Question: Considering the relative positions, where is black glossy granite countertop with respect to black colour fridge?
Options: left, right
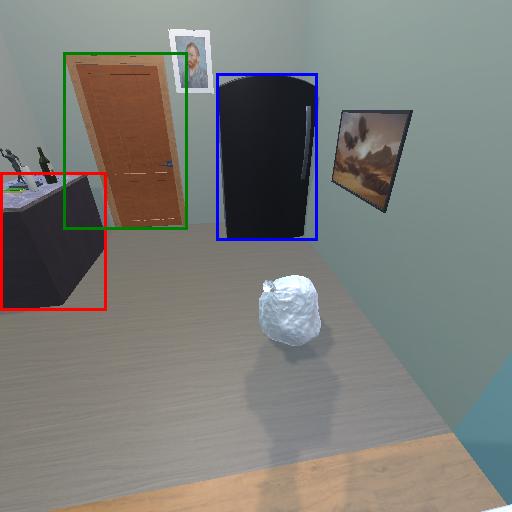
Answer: left